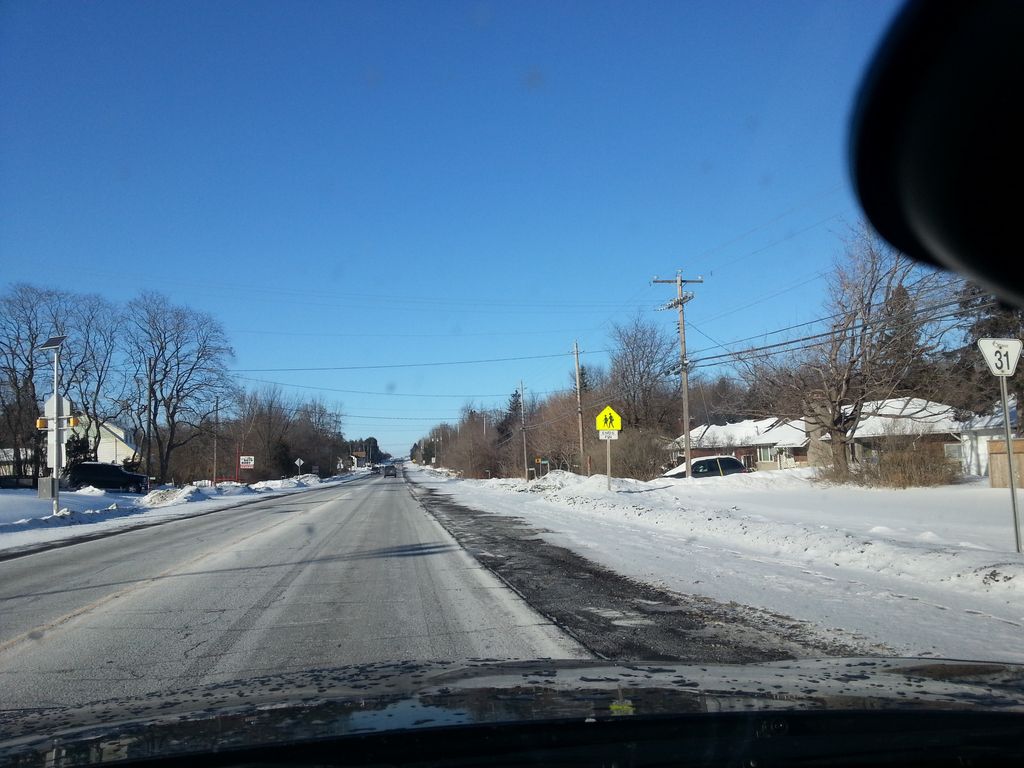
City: ottawa-gatineau